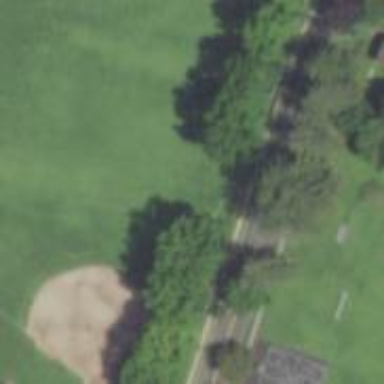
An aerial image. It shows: Baseball pitch for leisure land.